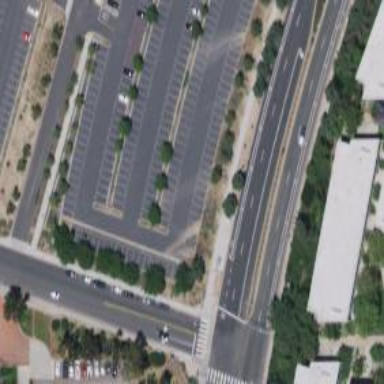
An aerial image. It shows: Primary highway with separate asphalt sidewalk.